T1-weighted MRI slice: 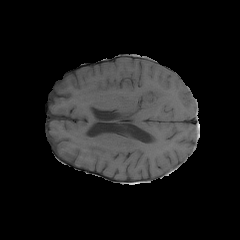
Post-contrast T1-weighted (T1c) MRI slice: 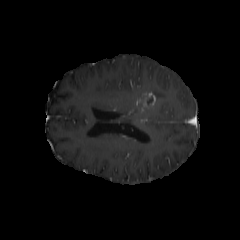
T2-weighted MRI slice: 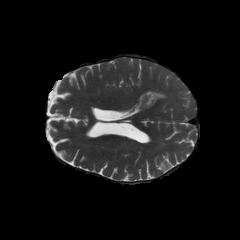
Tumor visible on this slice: yes